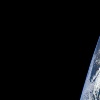
Label: space